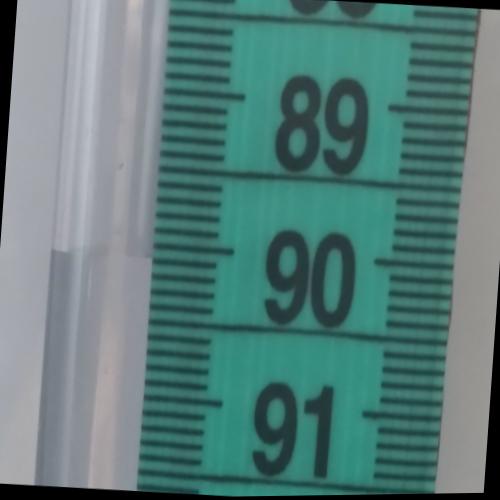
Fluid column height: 90.1 cm